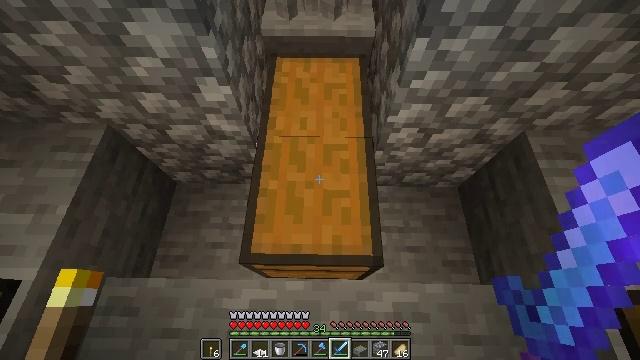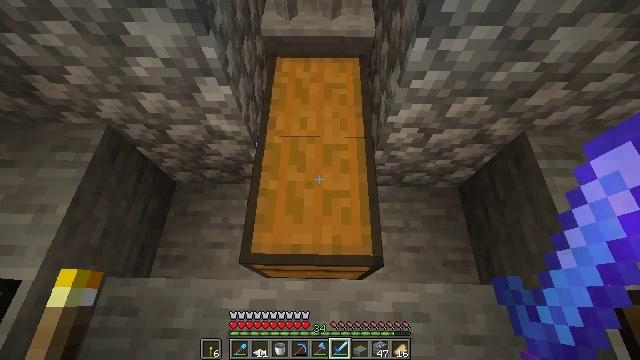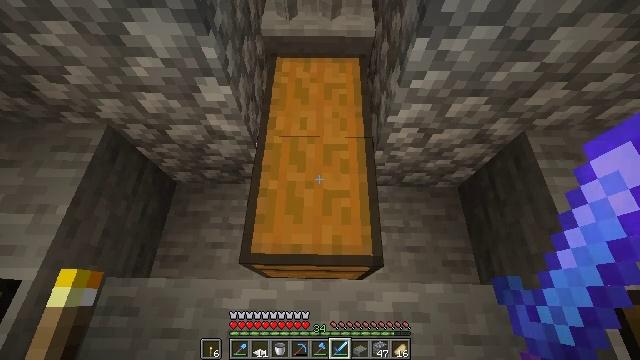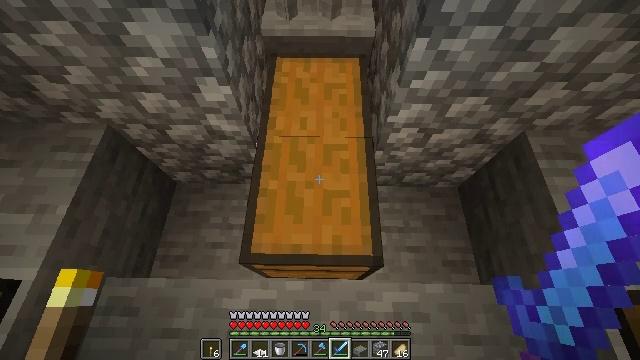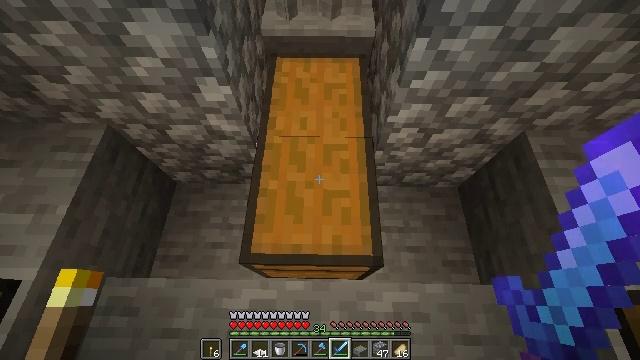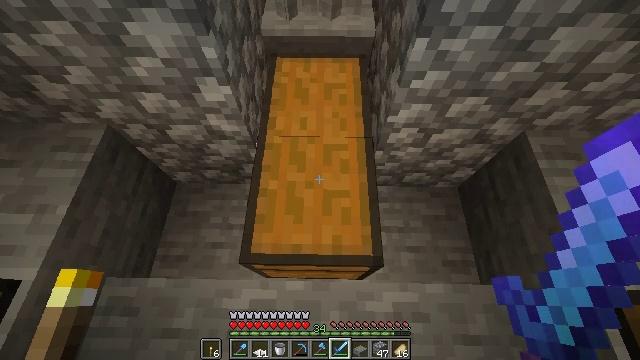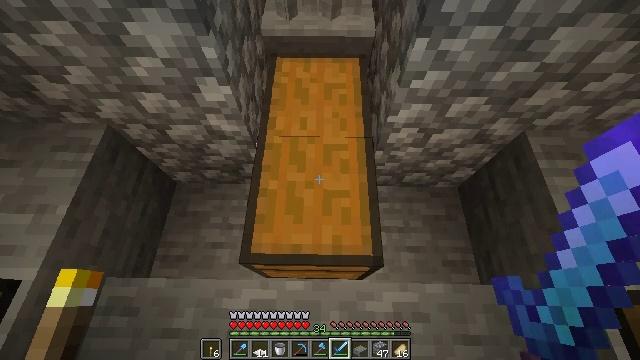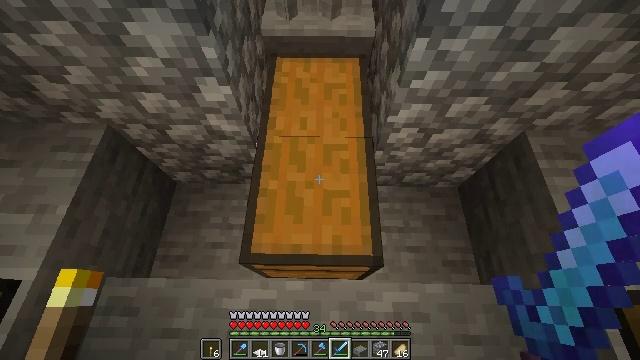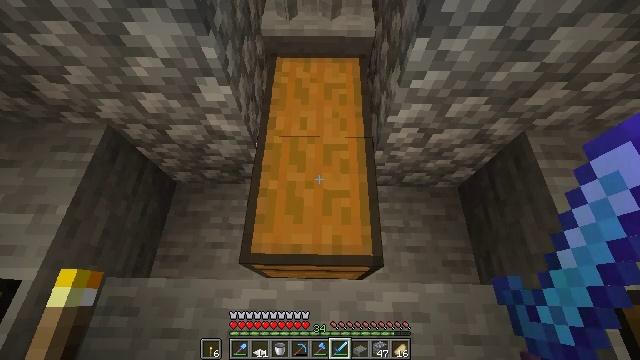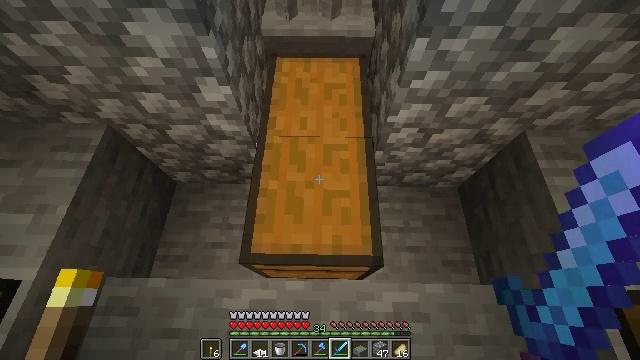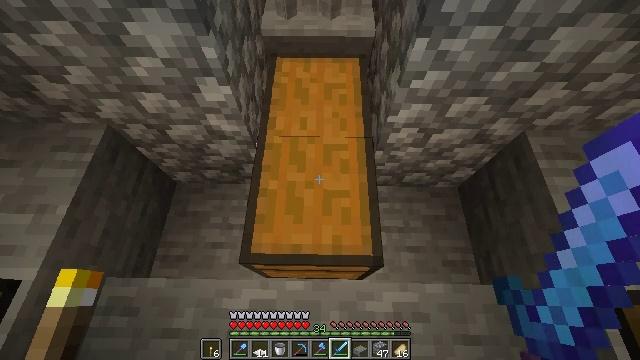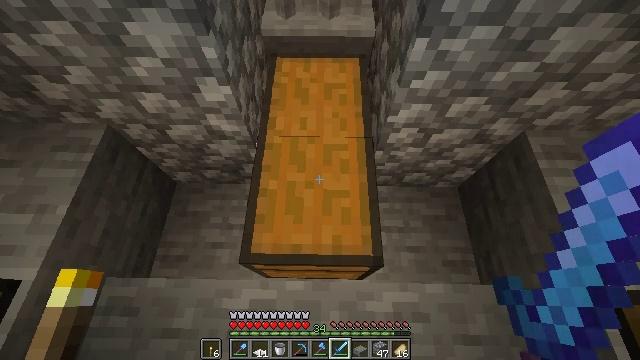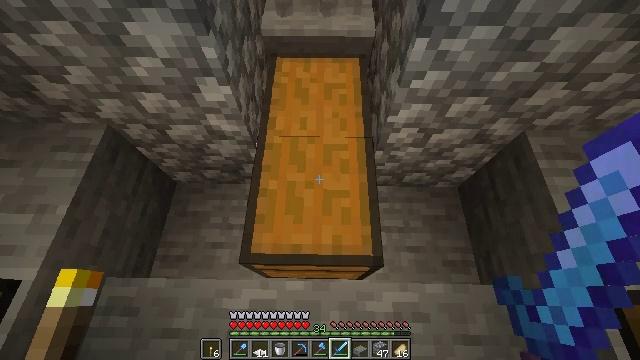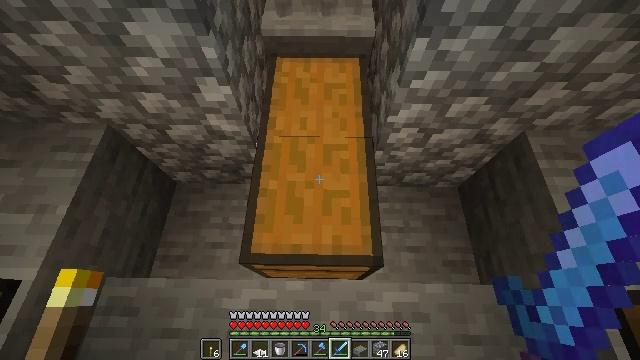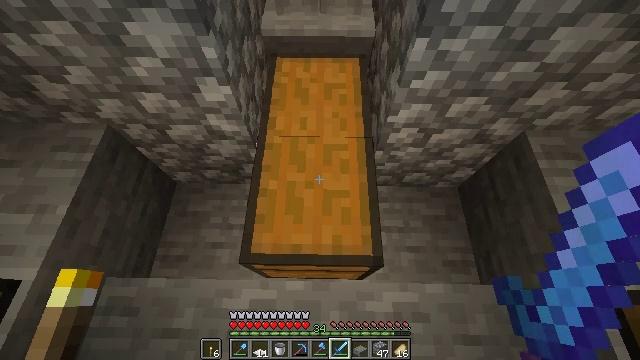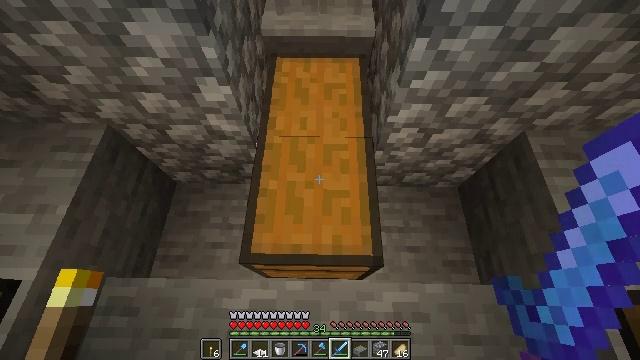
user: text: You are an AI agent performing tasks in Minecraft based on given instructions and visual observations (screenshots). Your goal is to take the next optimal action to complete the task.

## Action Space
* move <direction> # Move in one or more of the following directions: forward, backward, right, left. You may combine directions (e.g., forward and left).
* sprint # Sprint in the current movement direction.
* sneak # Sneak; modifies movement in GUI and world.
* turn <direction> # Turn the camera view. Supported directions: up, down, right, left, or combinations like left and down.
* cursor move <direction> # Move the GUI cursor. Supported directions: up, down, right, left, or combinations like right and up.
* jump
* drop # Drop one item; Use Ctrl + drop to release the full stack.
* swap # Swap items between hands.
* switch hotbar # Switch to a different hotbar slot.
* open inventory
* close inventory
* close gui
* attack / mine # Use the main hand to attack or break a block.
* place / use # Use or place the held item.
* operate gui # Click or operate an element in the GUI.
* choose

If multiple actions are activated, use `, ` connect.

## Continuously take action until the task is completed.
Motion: motion action
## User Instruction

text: Drop a diamond sword.
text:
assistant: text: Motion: no_op
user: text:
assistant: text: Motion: no_op
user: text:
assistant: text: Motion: no_op
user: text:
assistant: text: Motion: no_op
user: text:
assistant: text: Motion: no_op
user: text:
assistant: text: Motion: no_op
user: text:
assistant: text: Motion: no_op
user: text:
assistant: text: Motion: no_op
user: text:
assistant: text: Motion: no_op
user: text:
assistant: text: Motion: no_op
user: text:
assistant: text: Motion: no_op
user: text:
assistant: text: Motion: no_op
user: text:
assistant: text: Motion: no_op
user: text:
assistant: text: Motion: no_op
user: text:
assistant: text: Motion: no_op
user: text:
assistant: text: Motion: no_op
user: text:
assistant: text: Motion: no_op
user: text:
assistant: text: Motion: no_op
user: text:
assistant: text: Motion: no_op
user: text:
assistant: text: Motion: no_op
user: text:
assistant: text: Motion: no_op
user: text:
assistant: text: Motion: no_op
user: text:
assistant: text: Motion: no_op
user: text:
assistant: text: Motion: no_op
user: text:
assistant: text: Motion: no_op
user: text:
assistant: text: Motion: no_op
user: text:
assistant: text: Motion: no_op
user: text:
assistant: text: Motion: no_op
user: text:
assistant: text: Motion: no_op
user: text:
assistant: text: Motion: no_op